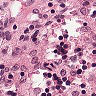
Metastatic tissue present: no